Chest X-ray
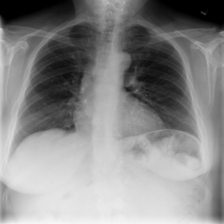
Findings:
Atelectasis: negative
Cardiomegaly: negative
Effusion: negative
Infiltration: negative
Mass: negative
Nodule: negative
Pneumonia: negative
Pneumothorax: negative
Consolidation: negative
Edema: negative
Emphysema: negative
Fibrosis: negative
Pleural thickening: negative
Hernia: negative